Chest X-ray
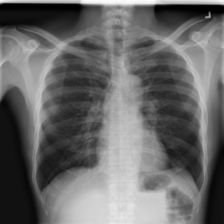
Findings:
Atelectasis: negative
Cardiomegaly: negative
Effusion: negative
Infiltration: positive
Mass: negative
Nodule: negative
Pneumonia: negative
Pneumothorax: negative
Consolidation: negative
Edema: negative
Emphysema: negative
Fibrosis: negative
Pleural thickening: negative
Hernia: negative